Aerial crown-view tile of a tropical tree (Barro Colorado Island, Panama), acquired 20240611:
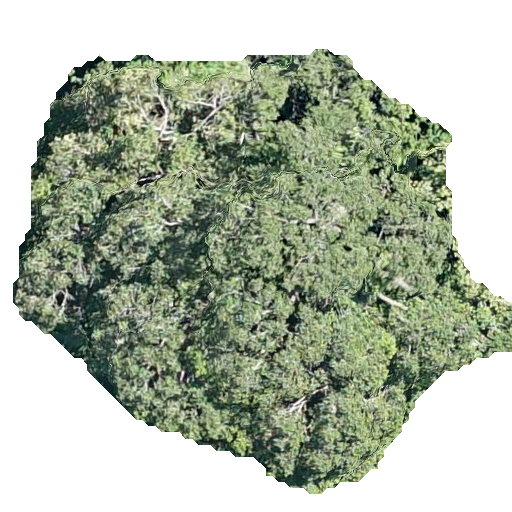
Species: Calophyllum longifolium
GBIF accepted scientific name: Calophyllum longifolium
Crown area: 241.955 m²